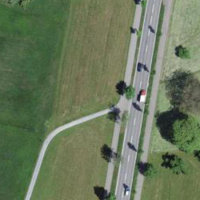
EUNIS habitat code: 24
Species observed at this site:
Tettigonia viridissima
Ruspolia nitidula
Ciconia ciconia
Gryllus campestris